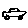
Label: car